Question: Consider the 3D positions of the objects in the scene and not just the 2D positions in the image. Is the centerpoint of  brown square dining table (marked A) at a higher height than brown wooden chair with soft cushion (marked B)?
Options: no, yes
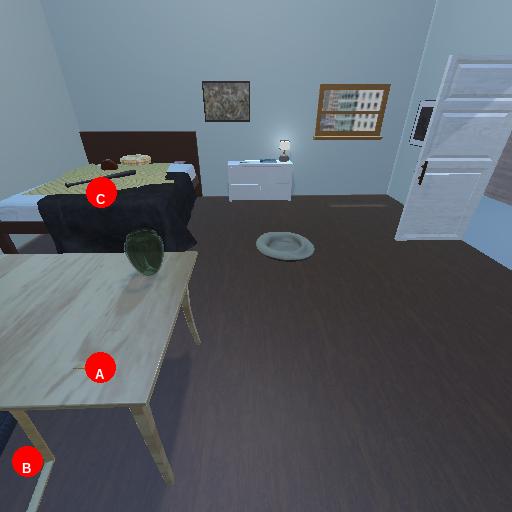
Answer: no